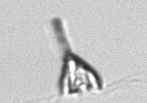
Label: Pyramimonas_longicauda